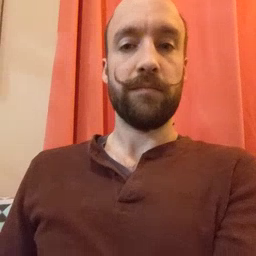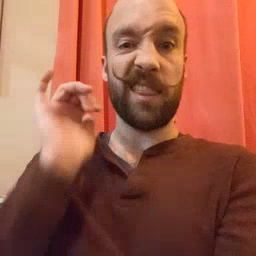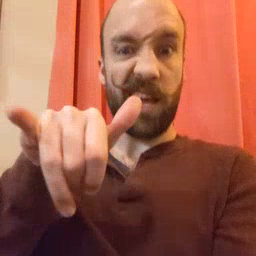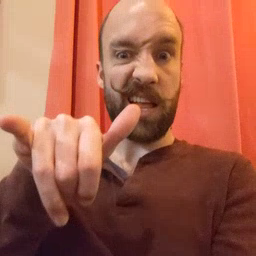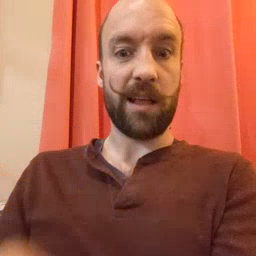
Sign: that